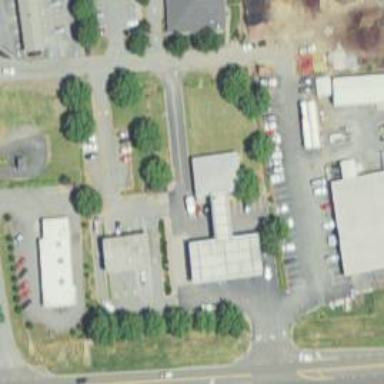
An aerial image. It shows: Convenience shop.